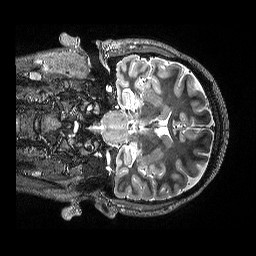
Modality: T2w
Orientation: coronal
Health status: healthy
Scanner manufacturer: siemens
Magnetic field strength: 3 T
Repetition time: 4.8 s
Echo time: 0.452 s